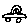
Label: car